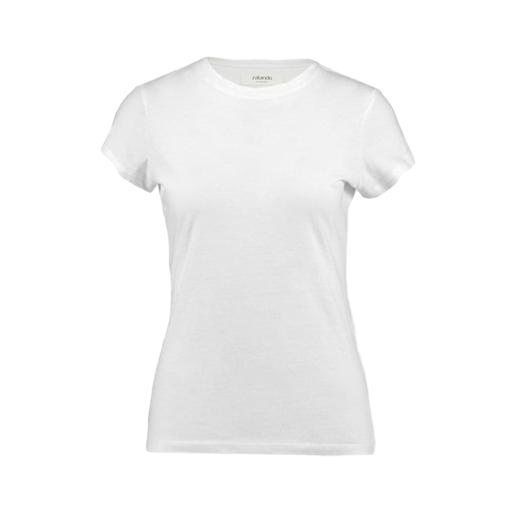
white women's t-shirt, fitted woman's tee, white woman's tee, white background